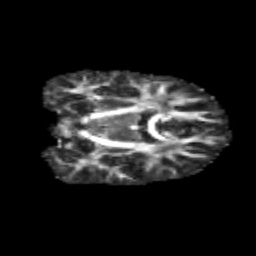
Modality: FA
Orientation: coronal
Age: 10
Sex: male
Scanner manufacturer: siemens
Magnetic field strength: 3 T
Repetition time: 3.8 s
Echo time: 0.07 s